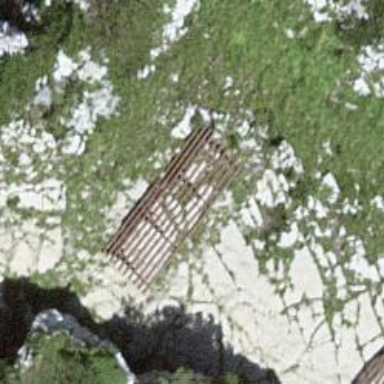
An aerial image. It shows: Structure designed as avalanche protection.